Field crop: maize
Growth stage: 2
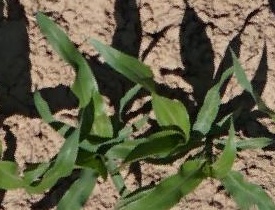
Species: maize